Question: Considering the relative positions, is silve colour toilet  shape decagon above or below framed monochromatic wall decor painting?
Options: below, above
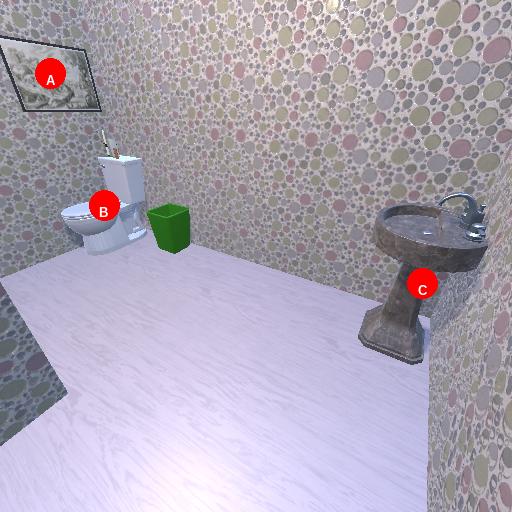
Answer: below